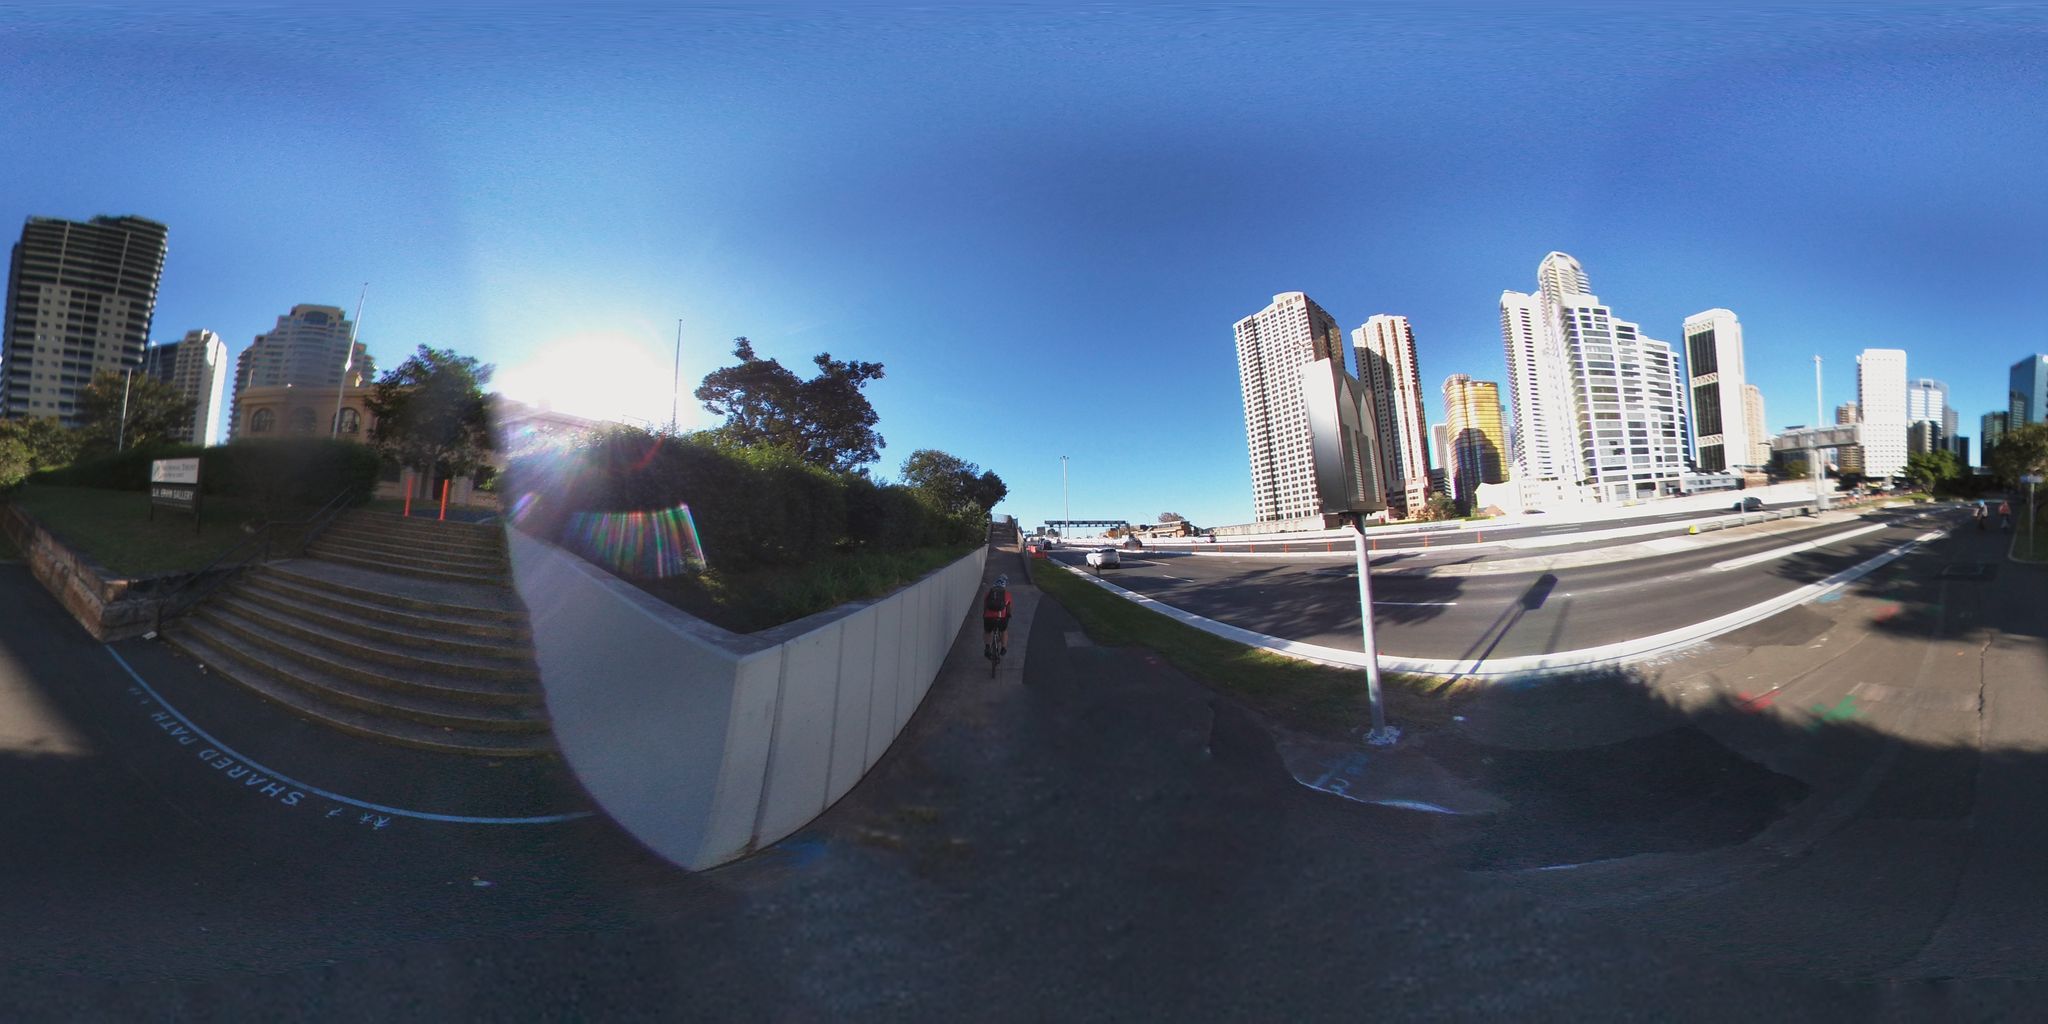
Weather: clear
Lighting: day
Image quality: good
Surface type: cycling surface
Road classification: cycleway, unclassified
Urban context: urban centre
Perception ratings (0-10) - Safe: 1.56, Lively: 7.79, Beautiful: 2.96, Boring: 7.17, Depressing: 2.89, Wealthy: 3.62